Interaction volume radius: 5 \u00c5
Interaction volume height: 25 \u00c5
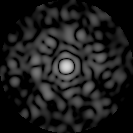
Disorder parameter: 0.8267